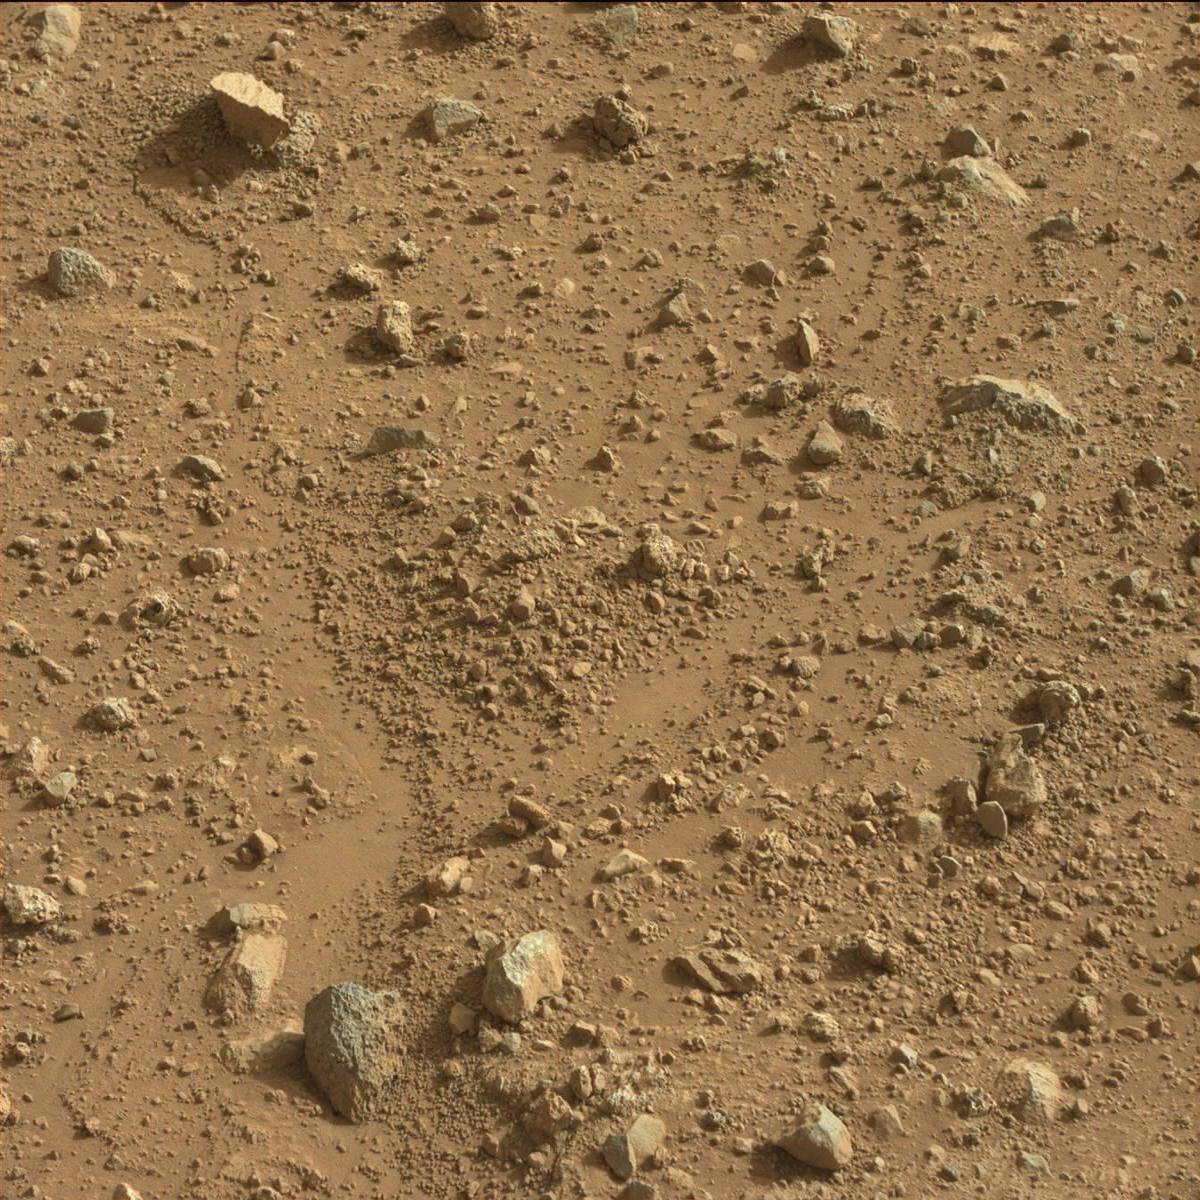
Terrain classes present: Bedrock, Rock, Sand / Soil